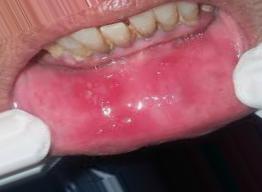
Condition: Mouth Ulcer